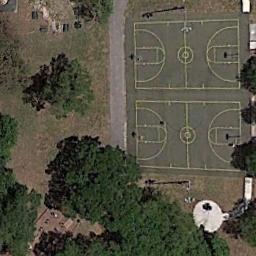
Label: basketball_court